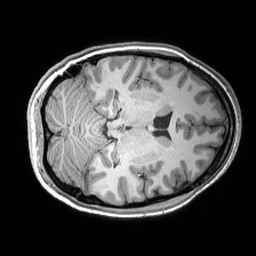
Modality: T1w
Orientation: axial
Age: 24
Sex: female
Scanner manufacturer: siemens
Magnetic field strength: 3 T
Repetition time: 2.53 s
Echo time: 0.00299 s